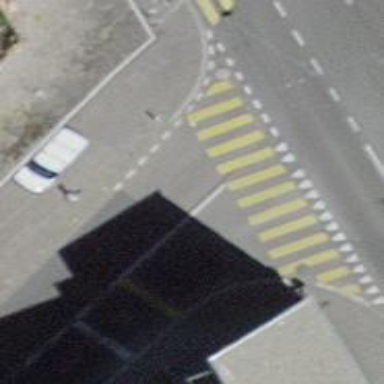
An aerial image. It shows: Crossing with traffic signals.